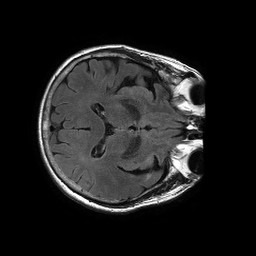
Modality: FLAIR
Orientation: axial
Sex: female
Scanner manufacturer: philips
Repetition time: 11 s
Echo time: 0.125 s